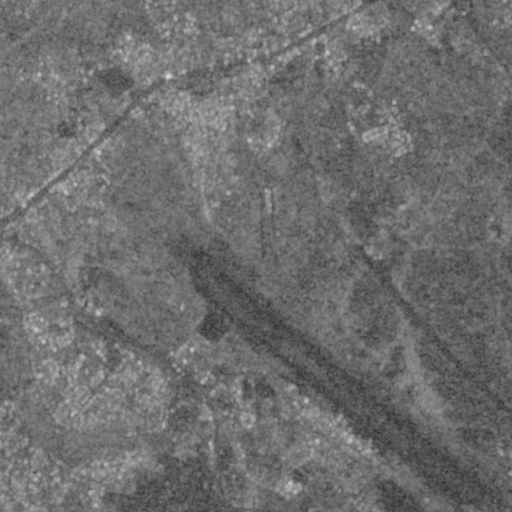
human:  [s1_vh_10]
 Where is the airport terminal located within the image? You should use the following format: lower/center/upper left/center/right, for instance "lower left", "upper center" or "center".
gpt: The airport terminal is located in the lower right of the image.
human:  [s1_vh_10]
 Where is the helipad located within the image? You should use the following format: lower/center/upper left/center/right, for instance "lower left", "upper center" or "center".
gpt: The helipad is located in the lower center of the image.
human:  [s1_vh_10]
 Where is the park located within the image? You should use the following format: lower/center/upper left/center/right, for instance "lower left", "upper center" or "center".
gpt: The park is located in the lower center of the image.
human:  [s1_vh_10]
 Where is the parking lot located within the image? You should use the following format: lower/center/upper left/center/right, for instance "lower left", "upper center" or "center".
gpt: The parking lot is located in the lower right of the image.
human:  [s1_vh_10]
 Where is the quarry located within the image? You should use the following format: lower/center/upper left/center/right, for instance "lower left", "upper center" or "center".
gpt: The quarry is located in the lower right of the image.
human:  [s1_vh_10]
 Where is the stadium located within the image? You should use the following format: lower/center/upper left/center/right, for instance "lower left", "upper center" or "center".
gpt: The stadium is located in the lower center of the image.
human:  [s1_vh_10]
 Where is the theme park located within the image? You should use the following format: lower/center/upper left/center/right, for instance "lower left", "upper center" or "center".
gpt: The theme park is located in the lower center of the image.
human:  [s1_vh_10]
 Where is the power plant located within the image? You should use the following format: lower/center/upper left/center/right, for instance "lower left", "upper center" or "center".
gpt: There is no power plant in the image.

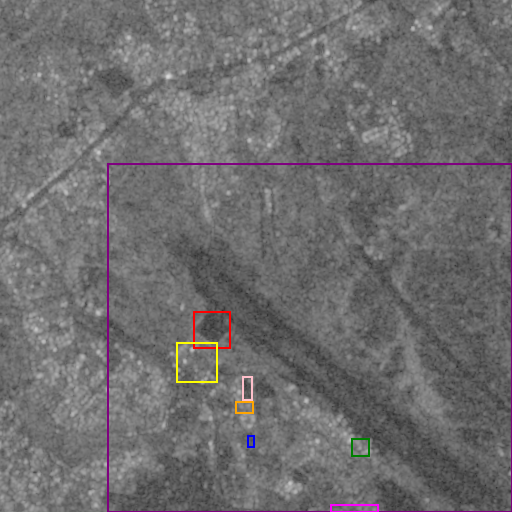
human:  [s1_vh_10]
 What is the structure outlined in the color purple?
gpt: The structure outlined in purple is an airport.
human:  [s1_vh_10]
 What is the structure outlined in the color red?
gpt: The structure outlined in red is an airport apron.
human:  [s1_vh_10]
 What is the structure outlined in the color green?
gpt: The structure outlined in green is an airport terminal.
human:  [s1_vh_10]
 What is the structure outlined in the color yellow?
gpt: The structure outlined in yellow is a park.
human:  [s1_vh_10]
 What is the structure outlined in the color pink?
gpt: The structure outlined in pink is a parking lot.
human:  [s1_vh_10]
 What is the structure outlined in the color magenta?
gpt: The structure outlined in magenta is a quarry.
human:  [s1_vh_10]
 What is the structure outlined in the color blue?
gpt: The structure outlined in blue is a stadium.
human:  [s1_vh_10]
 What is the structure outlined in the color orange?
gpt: The structure outlined in orange is a theme park.
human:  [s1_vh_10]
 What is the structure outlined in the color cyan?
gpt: There is no cyan outline.